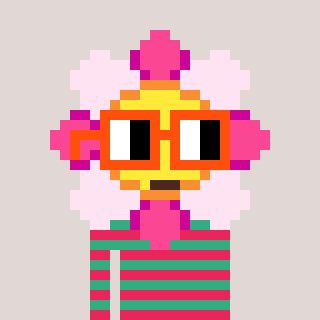
a pixel art character with square orange glasses, a flower-shaped head and a teal-colored body on a warm background